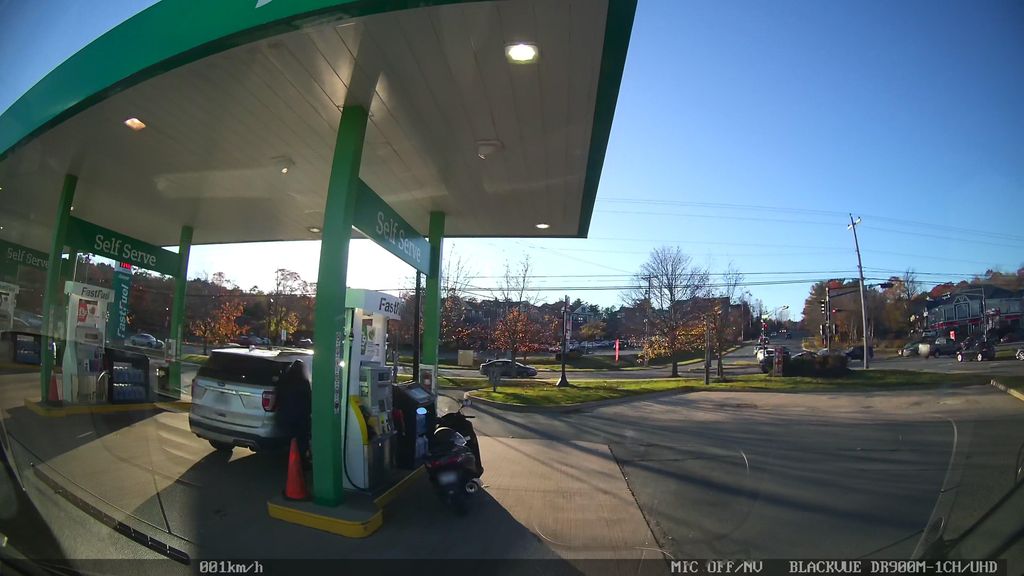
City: halifax